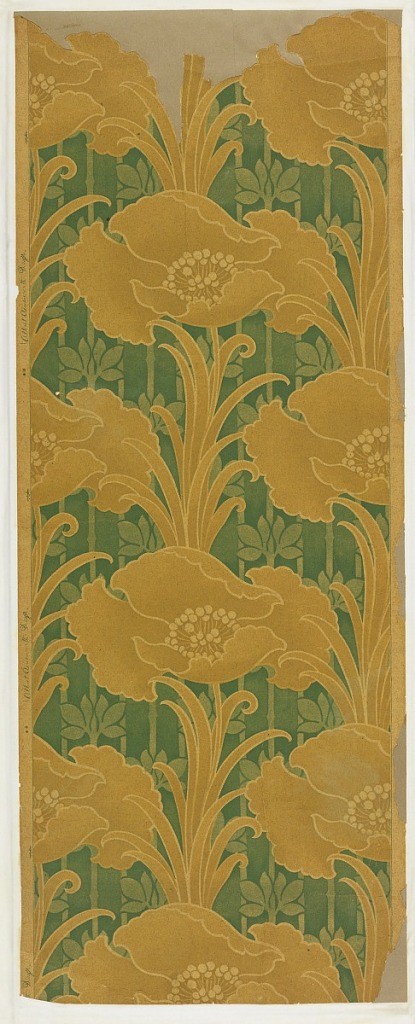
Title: Sidewall
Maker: Albert Ainsworth
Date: ca. 1905
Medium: Machine printed on oatmeal paper
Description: On a ground of vertical stems and flowers in two green tones large conventionalized poppies in mustard, outlined in yellowish color of stock. Art nouveau design. Drop repeat, straight match. Printed in left selvedge: "Albert Ainsworth Desgr."